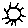
Label: sun